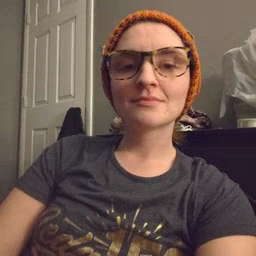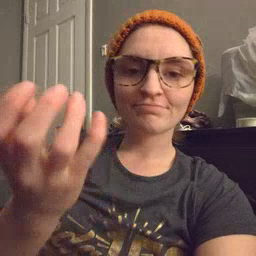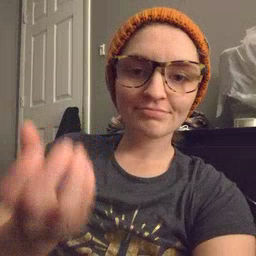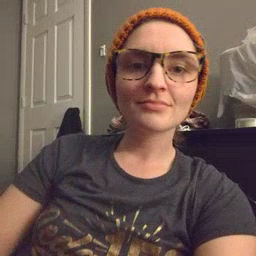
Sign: drawer